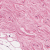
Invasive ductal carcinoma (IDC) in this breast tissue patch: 0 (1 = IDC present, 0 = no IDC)